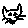
Label: cat